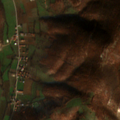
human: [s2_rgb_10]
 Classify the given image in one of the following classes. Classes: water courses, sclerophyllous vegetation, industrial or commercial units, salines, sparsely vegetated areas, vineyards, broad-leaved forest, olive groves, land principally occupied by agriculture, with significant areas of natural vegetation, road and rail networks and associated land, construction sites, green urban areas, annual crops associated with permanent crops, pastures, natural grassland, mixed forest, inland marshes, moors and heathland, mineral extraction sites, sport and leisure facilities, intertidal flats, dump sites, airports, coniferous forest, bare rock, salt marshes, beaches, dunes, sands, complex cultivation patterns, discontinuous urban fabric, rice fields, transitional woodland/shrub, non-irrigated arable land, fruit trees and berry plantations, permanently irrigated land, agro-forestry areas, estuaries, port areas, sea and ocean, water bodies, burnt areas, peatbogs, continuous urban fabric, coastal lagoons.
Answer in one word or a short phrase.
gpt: complex cultivation patterns, land principally occupied by agriculture, with significant areas of natural vegetation, broad-leaved forest, transitional woodland/shrub